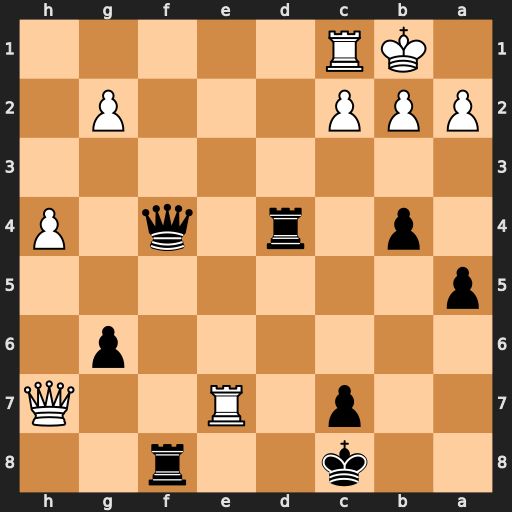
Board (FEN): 2k2r2/2p1R2Q/6p1/p7/1p1r1q1P/8/PPP3P1/1KR5
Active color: b
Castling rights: -
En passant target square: -
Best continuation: Qxc1+ Kxc1 Rf1+ Re1 Rxe1#